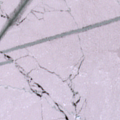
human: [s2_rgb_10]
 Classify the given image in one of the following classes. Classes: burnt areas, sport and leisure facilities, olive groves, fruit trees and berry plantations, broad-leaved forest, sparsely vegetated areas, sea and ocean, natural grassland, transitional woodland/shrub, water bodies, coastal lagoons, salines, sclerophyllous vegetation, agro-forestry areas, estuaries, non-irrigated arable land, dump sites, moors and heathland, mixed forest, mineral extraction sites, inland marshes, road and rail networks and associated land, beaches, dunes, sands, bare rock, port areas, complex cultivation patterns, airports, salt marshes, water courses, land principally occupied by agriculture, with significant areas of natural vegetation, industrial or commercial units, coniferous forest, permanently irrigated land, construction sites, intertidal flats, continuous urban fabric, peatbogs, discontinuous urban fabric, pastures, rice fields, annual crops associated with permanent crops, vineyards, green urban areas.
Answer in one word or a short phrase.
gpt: sea and ocean